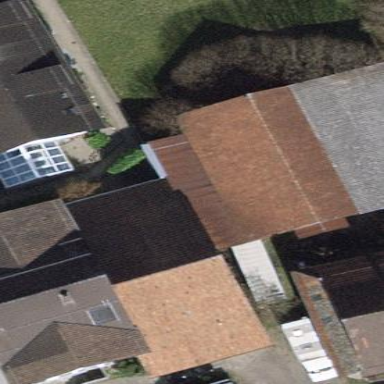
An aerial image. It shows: View of roof of building.